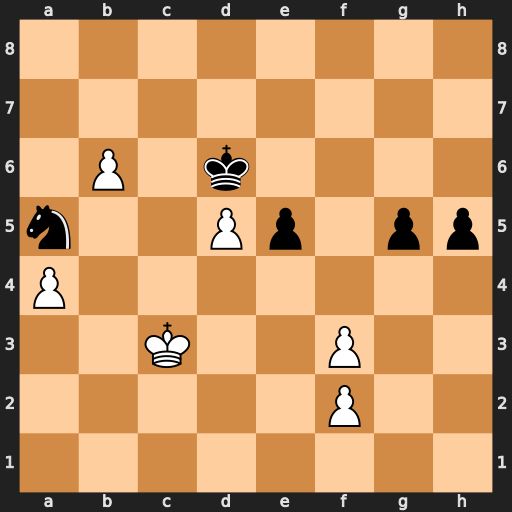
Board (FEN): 8/8/1P1k4/n2Pp1pp/P7/2K2P2/5P2/8
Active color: w
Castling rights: -
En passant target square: -
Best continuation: Kb4 Nc6+ dxc6 Kxc6 Ka5 h4 Ka6